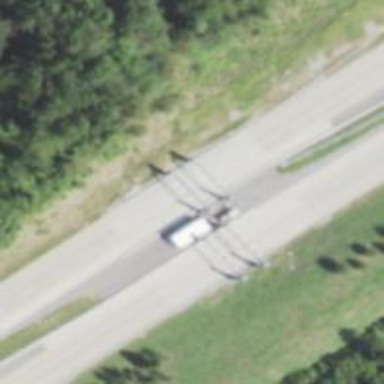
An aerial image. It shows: Toll gantry on the road.